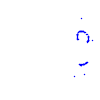
Particle: proton